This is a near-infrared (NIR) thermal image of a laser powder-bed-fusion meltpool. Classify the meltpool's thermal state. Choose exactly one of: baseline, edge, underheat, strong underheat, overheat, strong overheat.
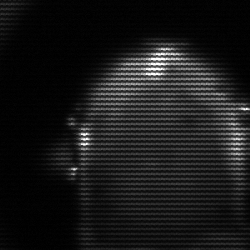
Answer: baseline